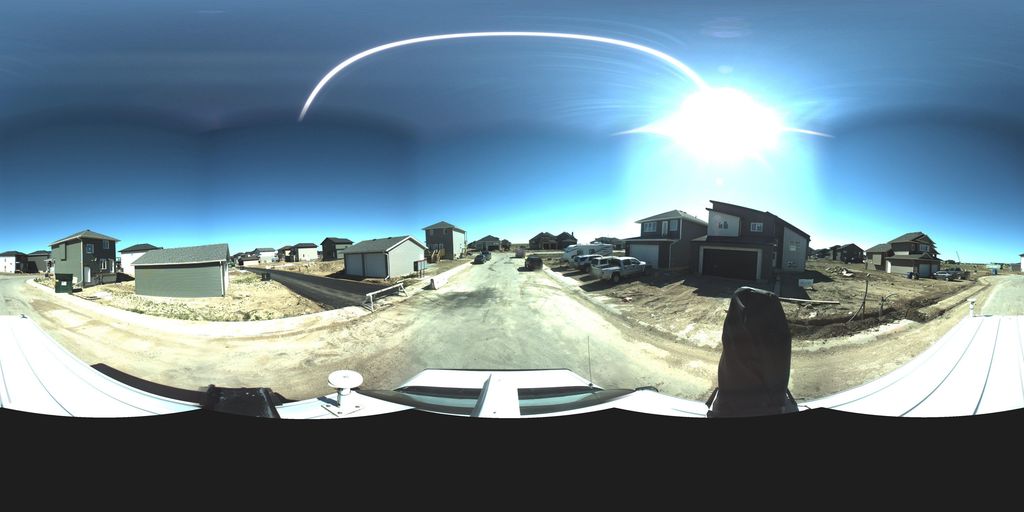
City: saskatoon